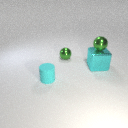
small green metal sphere above large cyan metal cube